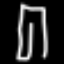
Label: pants